Question: Count the number of objects in the diagram.
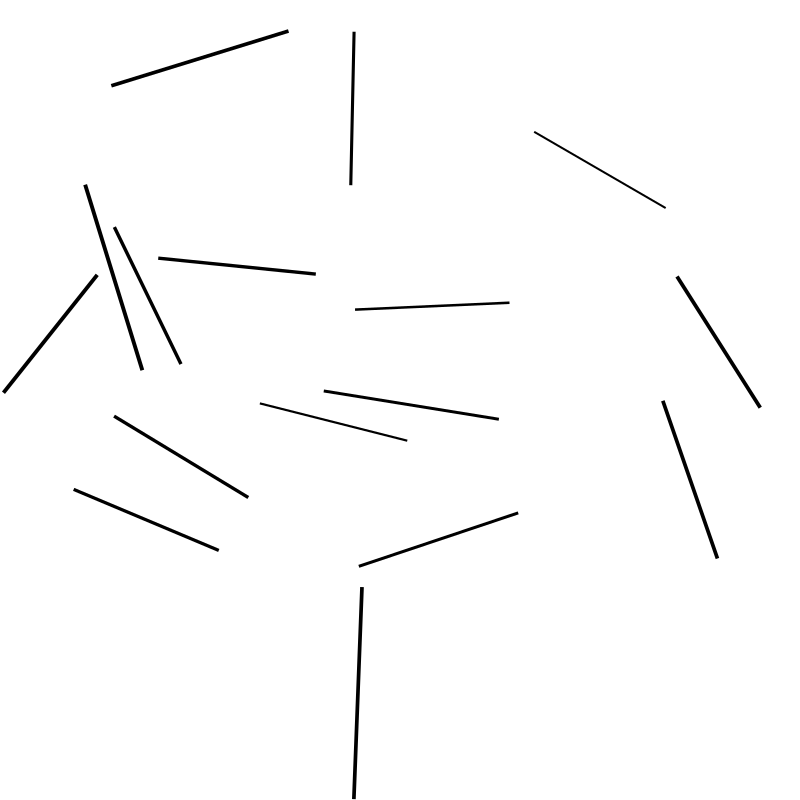
Answer: 16